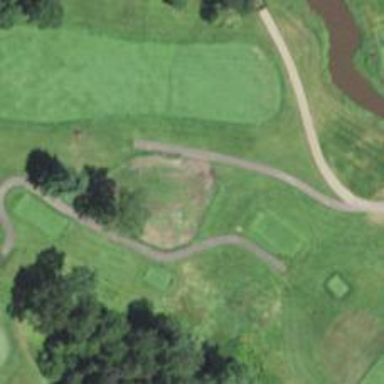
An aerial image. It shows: Pathway for golfing.